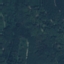
Land use / land cover: Forest